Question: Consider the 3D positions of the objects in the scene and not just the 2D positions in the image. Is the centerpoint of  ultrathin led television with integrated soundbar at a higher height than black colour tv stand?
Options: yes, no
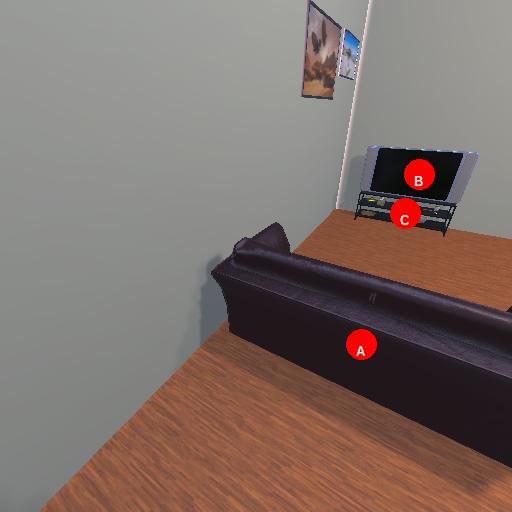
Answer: yes